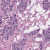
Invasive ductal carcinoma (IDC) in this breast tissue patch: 1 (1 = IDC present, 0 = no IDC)